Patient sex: F
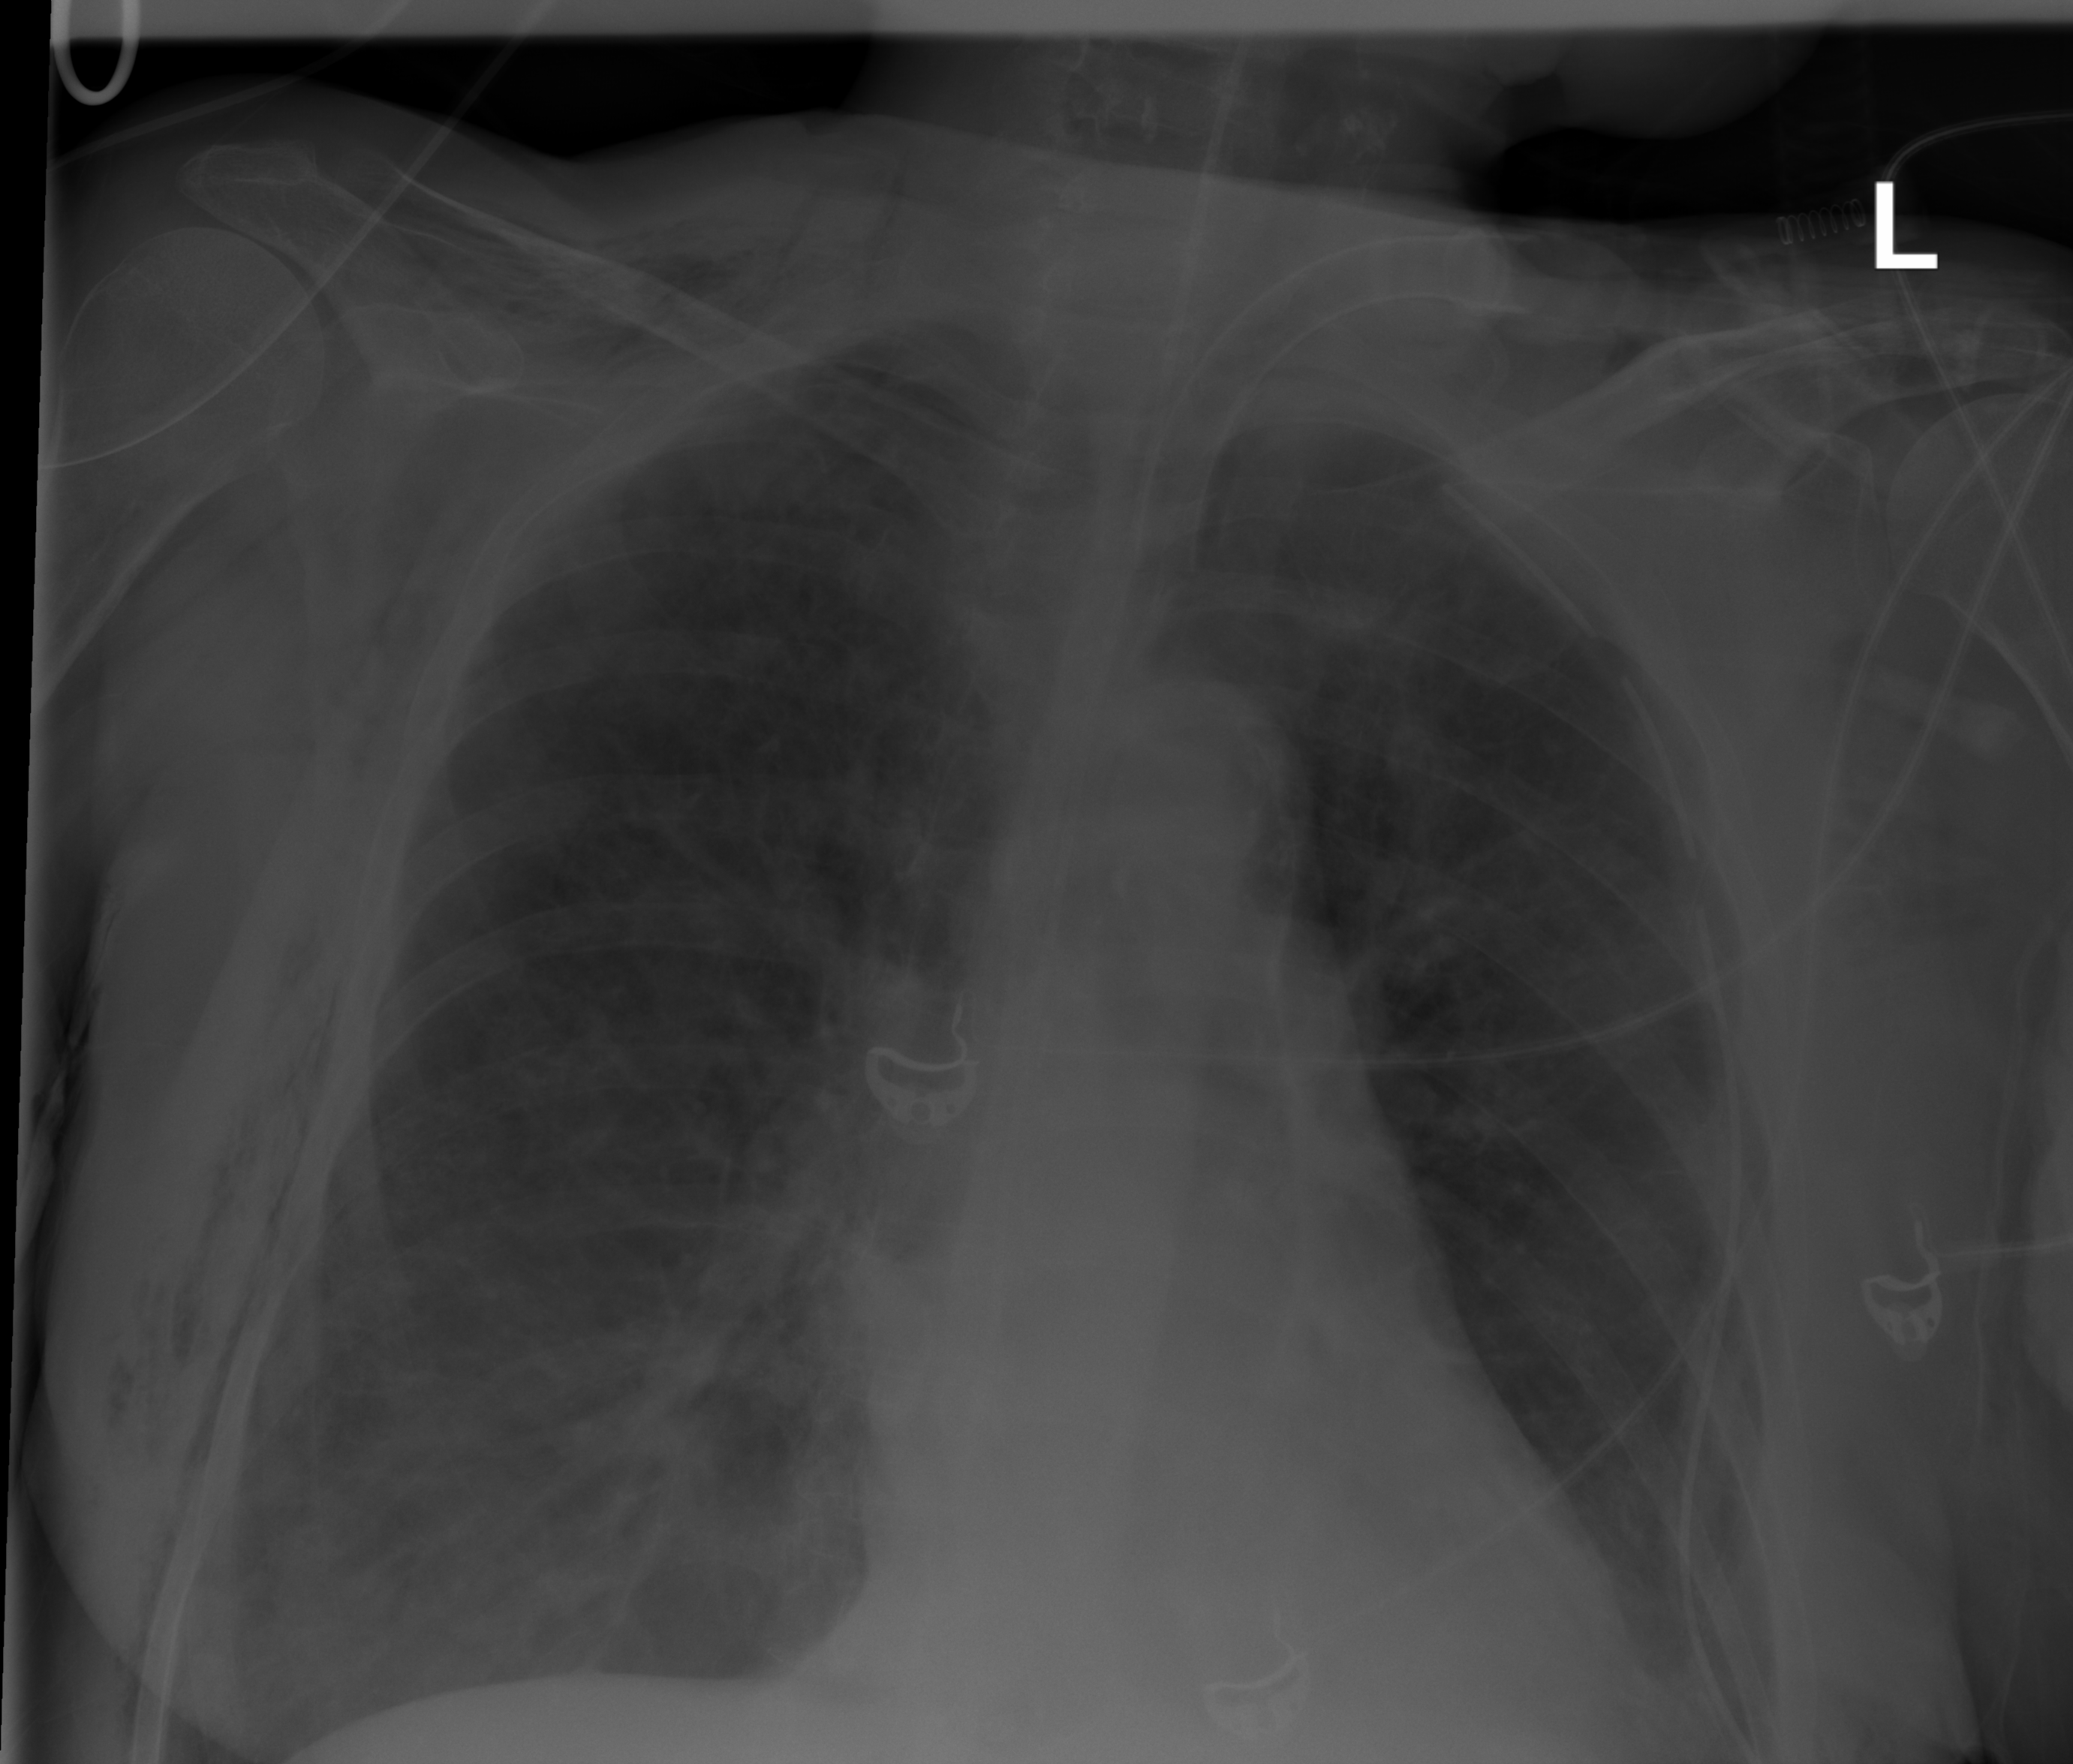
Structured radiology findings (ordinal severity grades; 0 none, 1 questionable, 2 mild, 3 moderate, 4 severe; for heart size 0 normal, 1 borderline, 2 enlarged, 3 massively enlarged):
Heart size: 0
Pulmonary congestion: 1
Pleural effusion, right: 0
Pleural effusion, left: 2
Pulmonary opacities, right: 2
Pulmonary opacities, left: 0
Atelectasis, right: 2
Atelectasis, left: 2